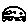
Label: car